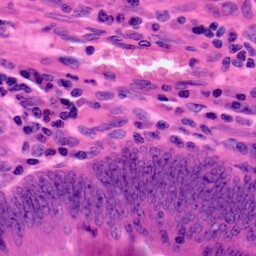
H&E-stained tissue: Colon